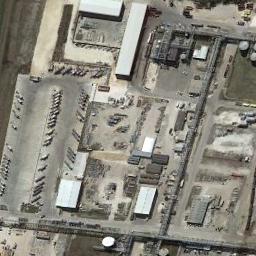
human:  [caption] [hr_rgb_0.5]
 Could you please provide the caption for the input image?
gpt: There are houses in the industrial area in different colors .

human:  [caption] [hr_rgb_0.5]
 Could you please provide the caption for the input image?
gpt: There are many houses of different shapes and sizes in the industrial zone .

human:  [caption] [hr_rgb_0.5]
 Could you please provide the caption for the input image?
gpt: In an industrial area, There are workshops, Roads and some large-scale open-air machinery and equipment, Metal tanks, Pipelines, Etc , And green belts .

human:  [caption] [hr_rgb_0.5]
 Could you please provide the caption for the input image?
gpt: The industrial area has lots of industrial equipment and several white workshops .

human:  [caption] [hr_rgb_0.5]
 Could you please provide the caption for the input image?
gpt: There are some white buildings and some empty land on the industrial area .